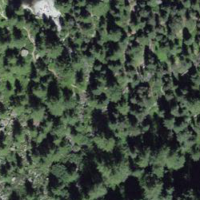
EUNIS habitat code: 43
Species observed at this site:
Rhododendron ferrugineum
Vaccinium myrtillus
Vaccinium vitis-idaea
Vaccinium uliginosum
Arnica montana
Lonicera caerulea
Pimpinella major
Juniperus communis
Geum rivale
Periparus ater